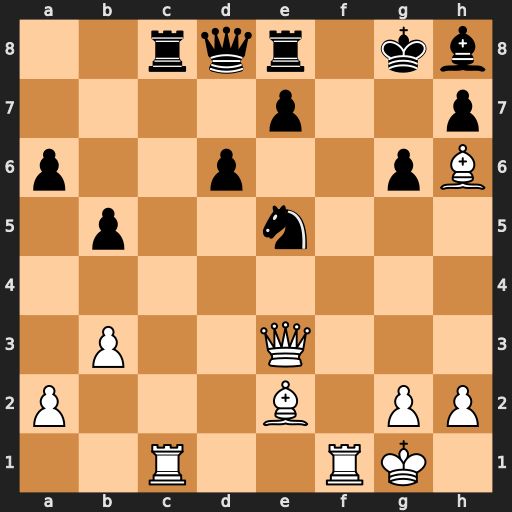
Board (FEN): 2rqr1kb/4p2p/p2p2pB/1p2n3/8/1P2Q3/P3B1PP/2R2RK1
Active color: w
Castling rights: -
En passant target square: -
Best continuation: Bg4 e6 Rf8+ Rxf8 Bxe6+ Nf7 Rxc8 Qxc8 Bxc8